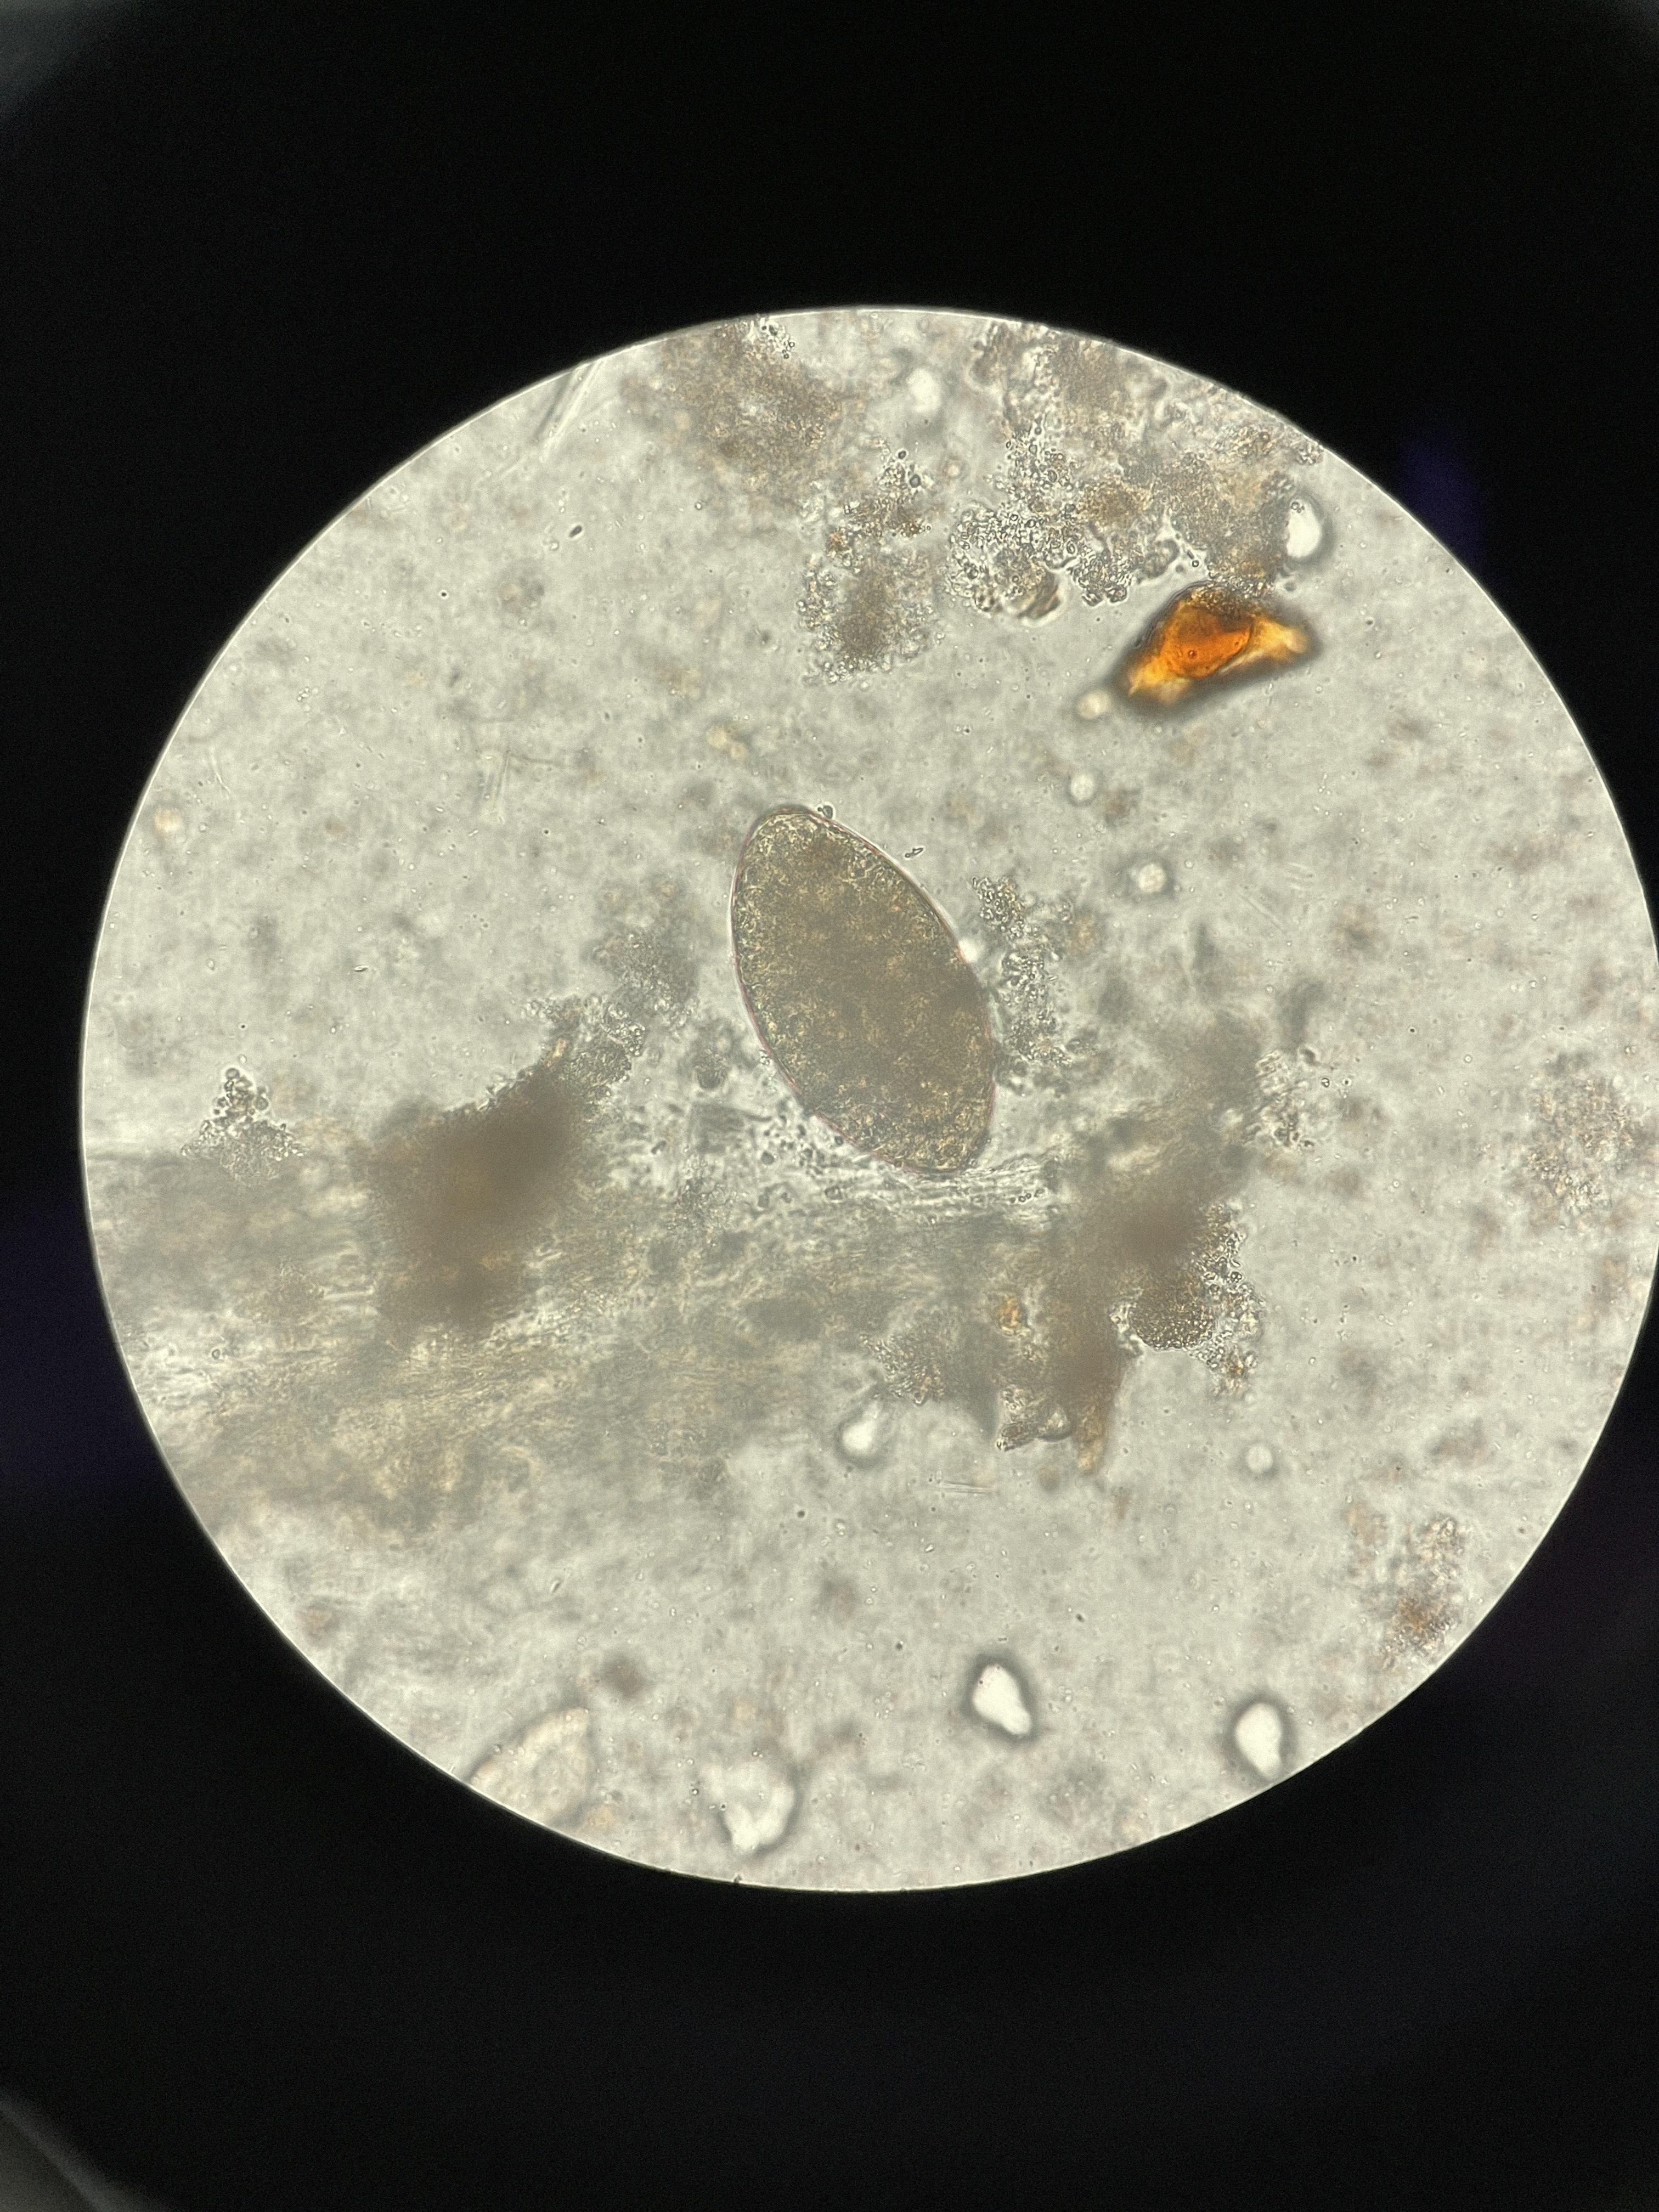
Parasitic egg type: Fasciolopsis buski